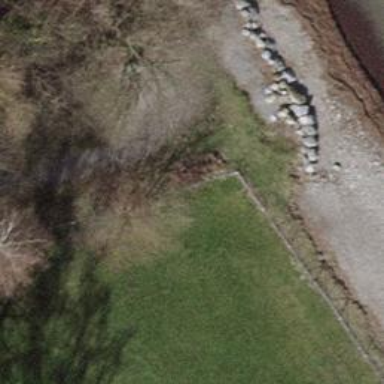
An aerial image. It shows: Bench for seating.